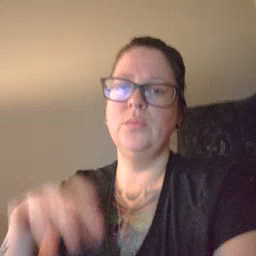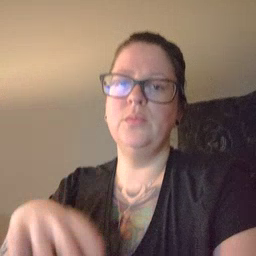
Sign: balloon